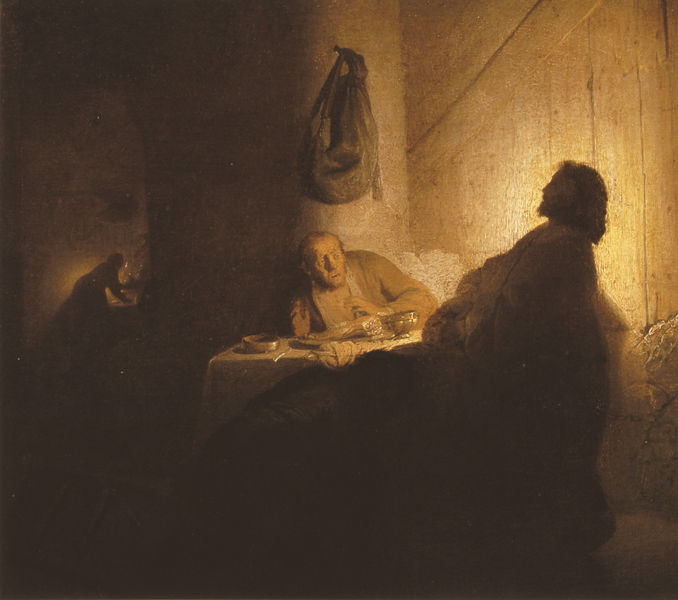
Titel: Christus in Emmaus
Künstler: Rembrandt
Standort: Paris
Institution: Musée Jacquemart-André
Schlagwörter: dunkel, feuer, gemälde, gruppe, kopf, mann, schatten, gelb, menschen, ocker, sitzen, abend, braun, frau, glas, grau, hell, hintergrund, holz, köpfe, lampe, licht, männer, nacht, nase, orange, pastell, profil, raum, schwarz, stuhl, säule, tisch, vordergrund, weiss, zimmer, blick, dach, haus, tuch, beige, gespräch, malerei, alt, bart, bärte, gläser, hemd, kneipe, lokal, wand, augen, barock, messer, rembrandt, schale, schüssel, silber, stein, teller, bild, holland, innenraum, niederlande, schauen, tischdecke, tischtuch, öl, hütte, auge, dunkelheit, gold, haare, interieur, kelch, mantel, sitzend, familie, händler, paar, höhle, kontrast, renaissance, genre, rund, sack, helldunkel, schalen, magd, orang, ecke, düster, zwei, arbeiten, warm, mauer, monochrom, weis, bank, beleuchtung, besucher, dielen, rundbogen, angst, leiter, treppe, essen, einfach, wohnung, glatze, kerze, bett, brot, kerzen, nebenraum, tasse, aufgang, durchgang, stube, stufen, bretter, holzdielen, bauch, nagel, schwanger, silouette, umriss, leuchten, wände, keller, gefäß, haken, hängen, alter, erschrecken, krank, brett, beutel, tasche, mahl, staunen, gemäuer, besuch, kerzenlicht, kerzenschein, schein, küche, ehepaar, diffus, verschwommen, schattenwurf, dukel, beute, besteck, christus, jesus, leichnam, müde, lichtquelle, flämisch, männder, abendmahl, holzwand, rucksack, drinnen, jünger, napf, fragend, neugier, armut, tunika, aschenbecher, wanderung, neugierig, dachboden, herd, shilouette, kalk, erholung, feuerschein, lauern, gast, wunder, erstaunen, vesper, neugierde, zöllner, erzählen, schwangerschaft, emmaus, renaisance, herberge, abendbrot, wirtschafterin, fremder, bozzeto, marta, vart, lievens, mittelgund, rembrandt van reijn, 1543, kummunikation, zinsgroschen, zins